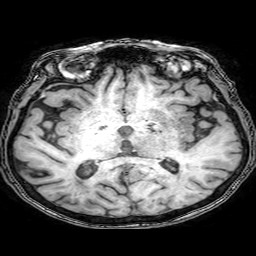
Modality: T1w
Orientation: coronal
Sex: female
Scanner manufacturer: philips
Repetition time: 0.008128 s
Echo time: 0.00373 s